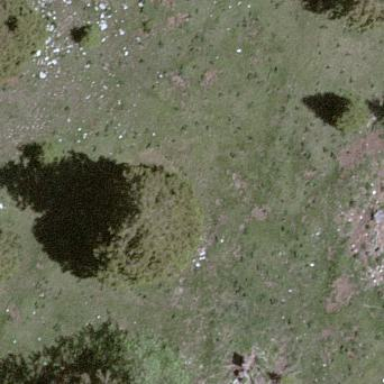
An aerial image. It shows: Forest area.